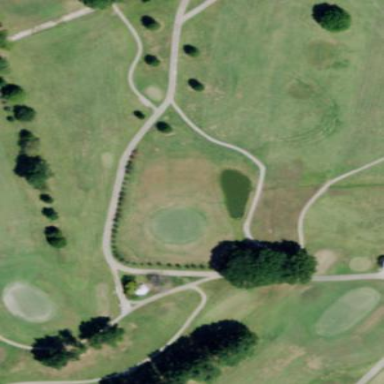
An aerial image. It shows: Grassy area designated as golf fairway.